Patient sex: M
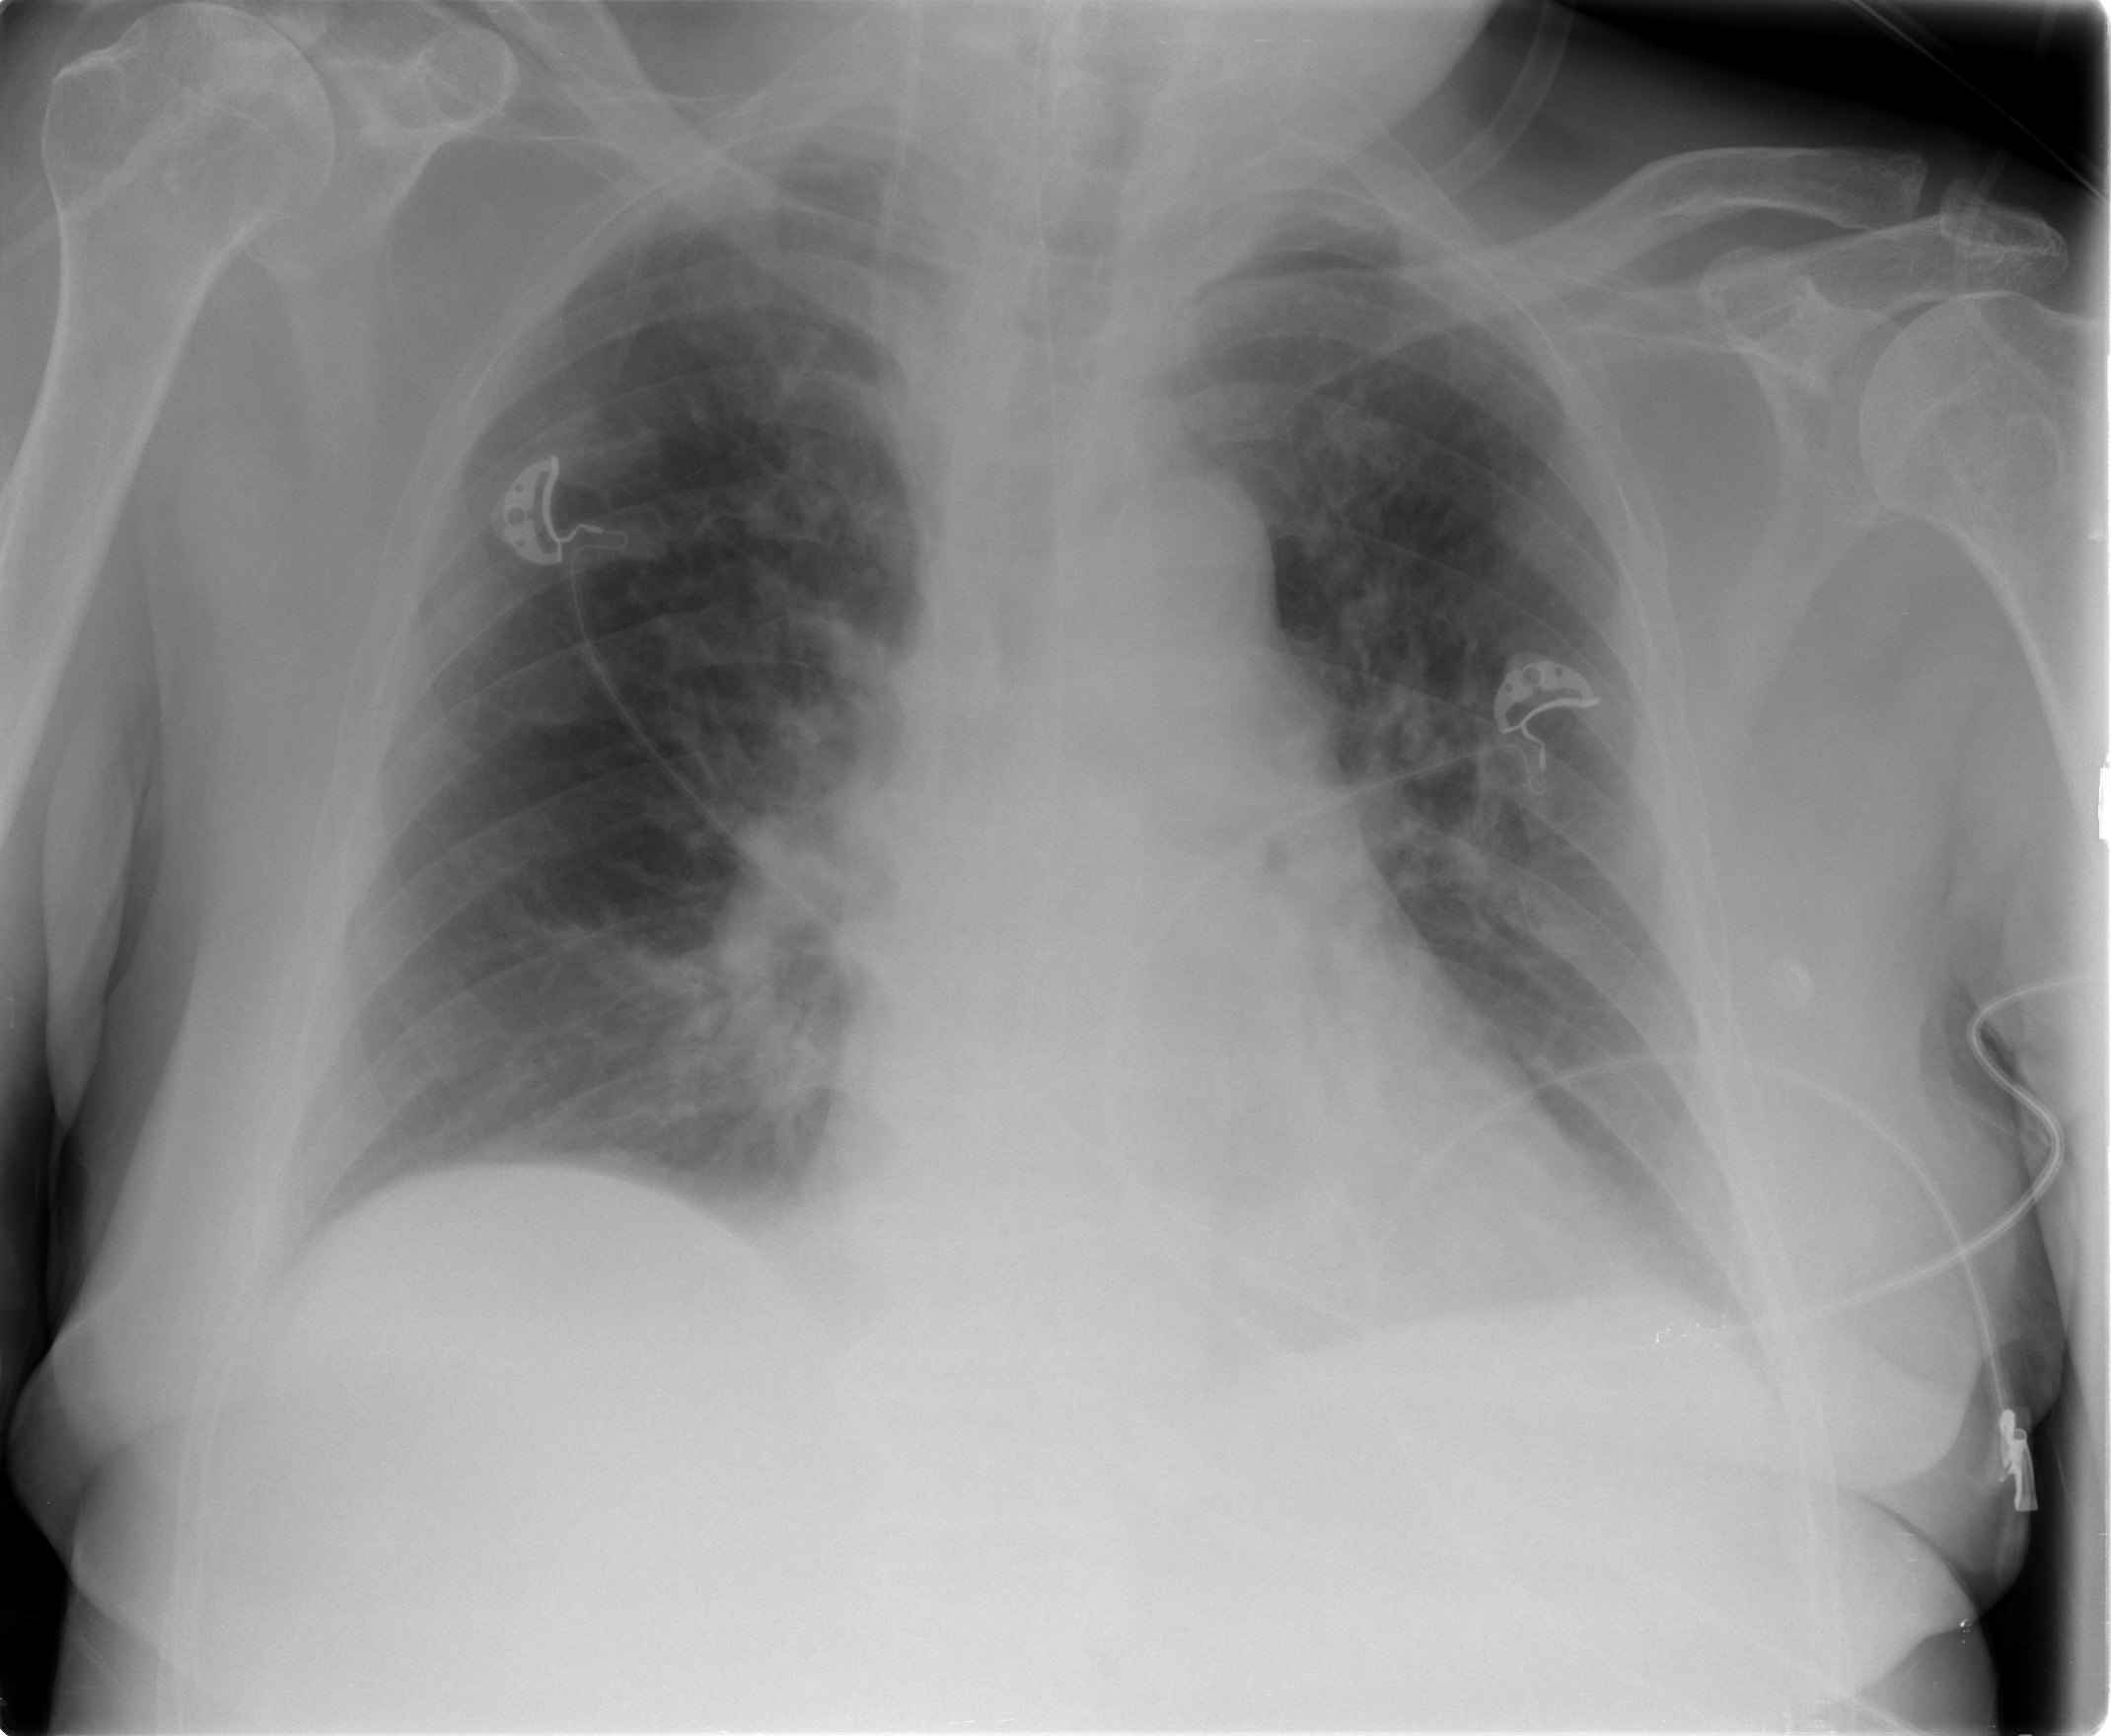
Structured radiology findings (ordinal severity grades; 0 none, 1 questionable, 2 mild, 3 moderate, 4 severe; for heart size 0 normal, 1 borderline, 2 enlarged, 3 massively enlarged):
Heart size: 2
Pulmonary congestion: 2
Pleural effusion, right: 0
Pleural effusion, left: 0
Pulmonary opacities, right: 0
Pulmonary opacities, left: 0
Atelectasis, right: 1
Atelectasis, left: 1